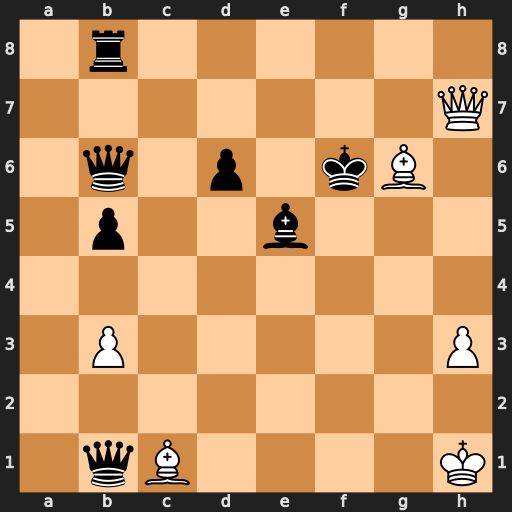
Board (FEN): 1r6/7Q/1q1p1kB1/1p2b3/8/1P5P/8/1qB4K
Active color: w
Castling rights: -
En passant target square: -
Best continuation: Qf7#